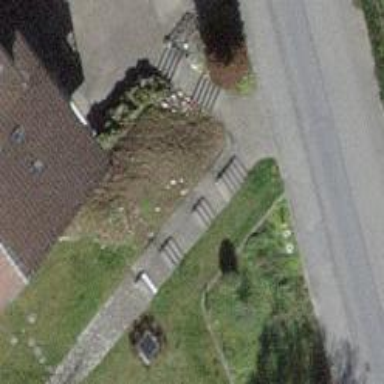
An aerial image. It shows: Set of steps on the road.